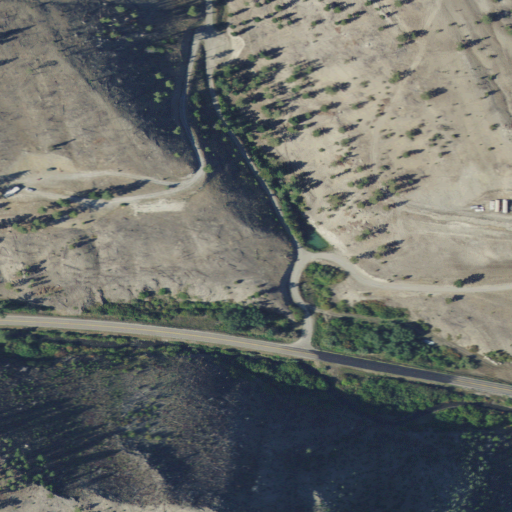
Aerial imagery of valley in Montana named Bear Gulch containing shrub, grassland, evergreen forest, open development, low intensity development, woody wetlands, and herbaceous wetlands